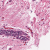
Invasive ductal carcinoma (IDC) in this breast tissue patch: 0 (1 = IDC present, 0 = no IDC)